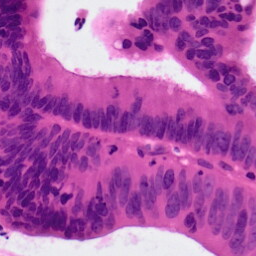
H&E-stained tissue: Colon